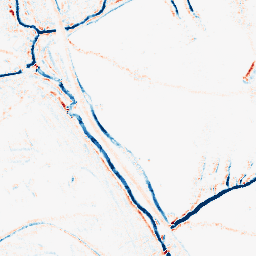
Category: morphological
Decomposition family: morphological_square
Decomposition parameters: operation: average
size: 5
Upsampling method: lanczos
Upsampling parameters: scale: 2
Upsampling scale: 2